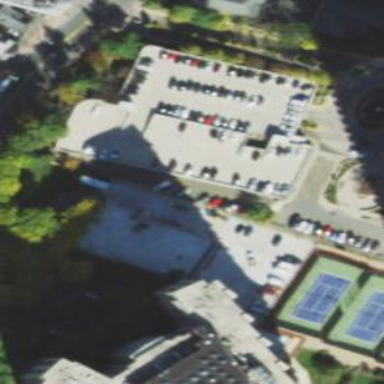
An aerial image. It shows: Multi-storey parking building.